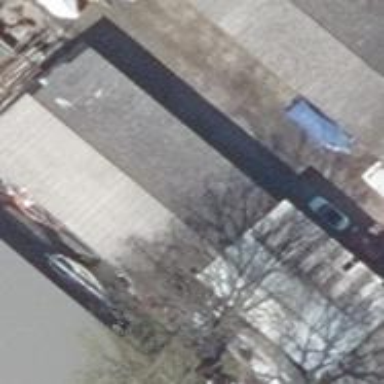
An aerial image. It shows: Warehouse.